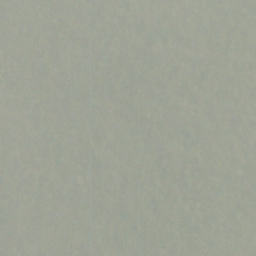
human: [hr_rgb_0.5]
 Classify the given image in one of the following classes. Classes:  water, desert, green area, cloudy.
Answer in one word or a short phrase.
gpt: cloudy